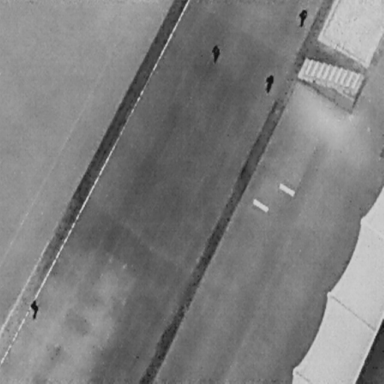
There are four People in the infrared image.